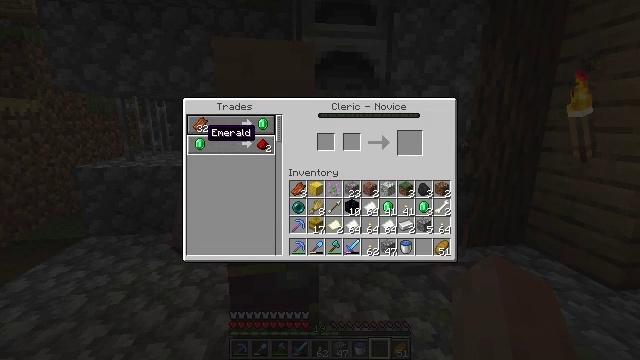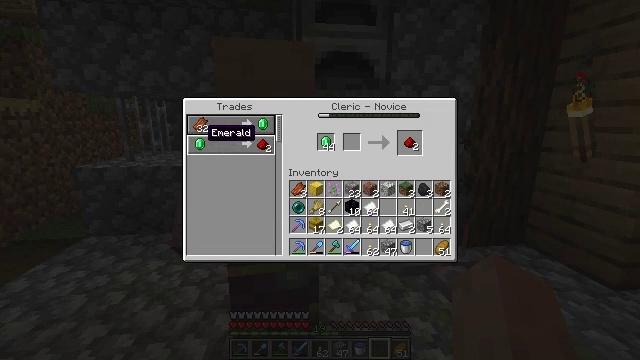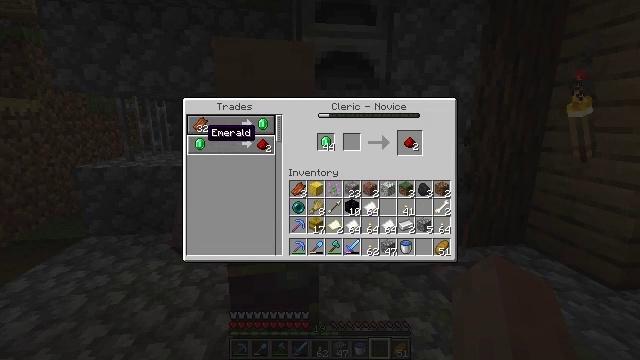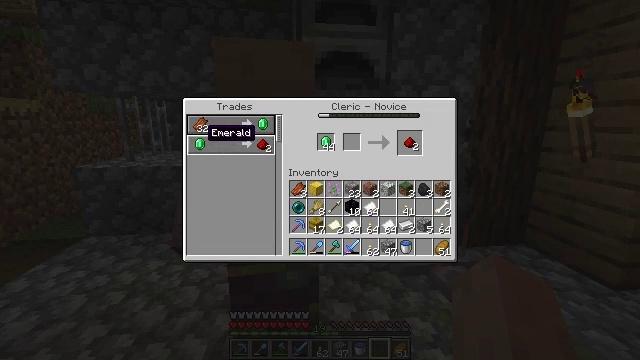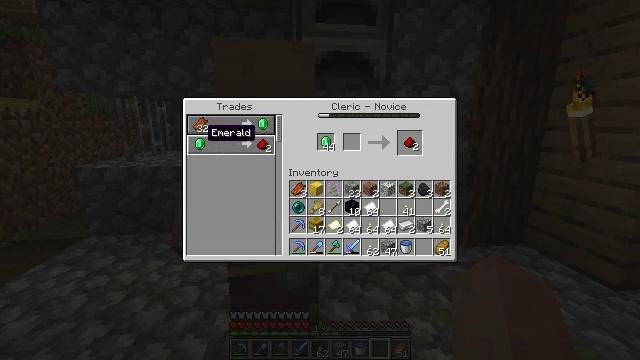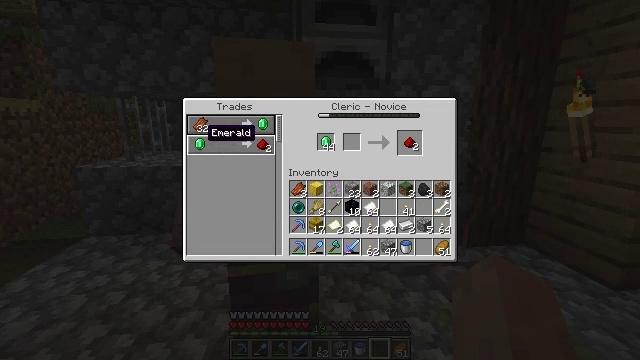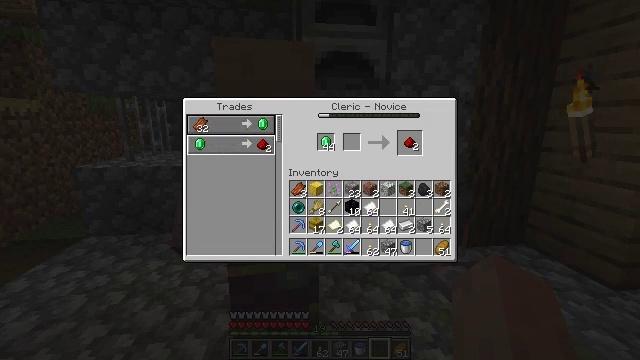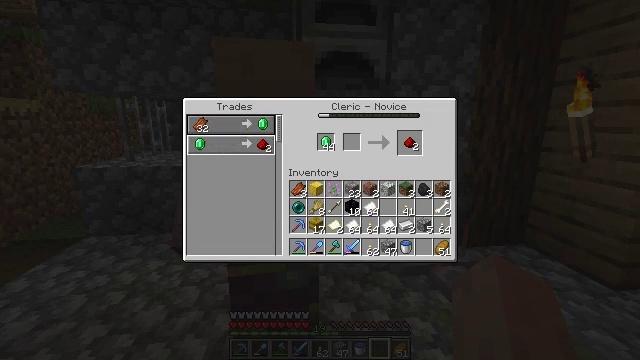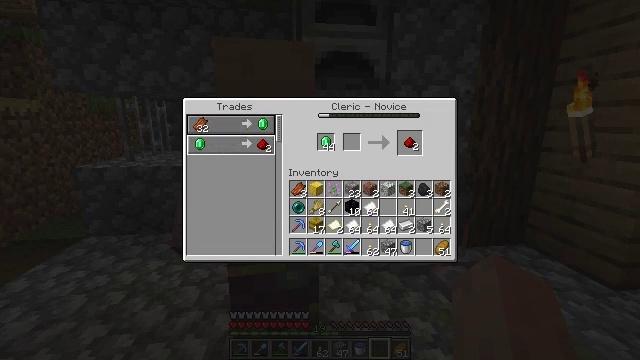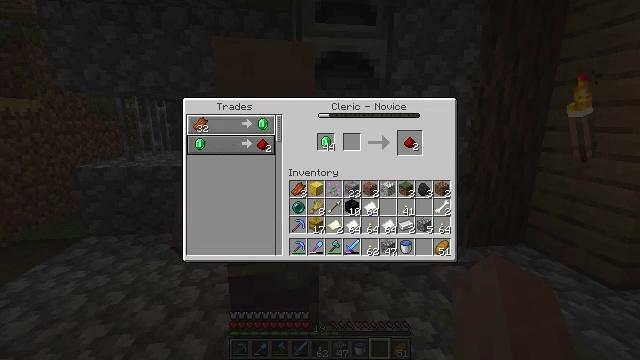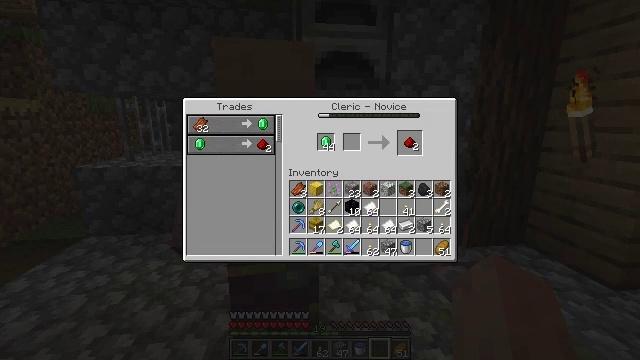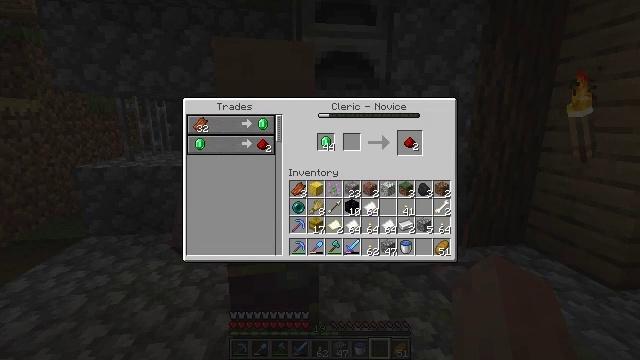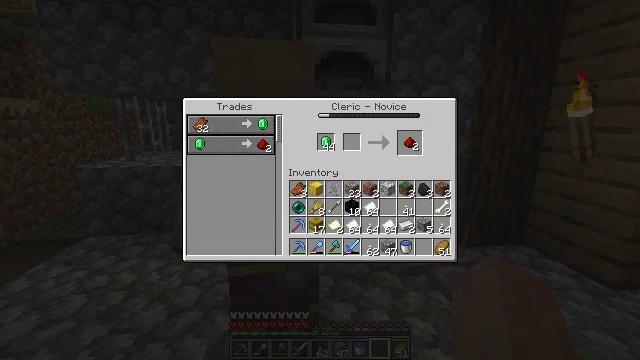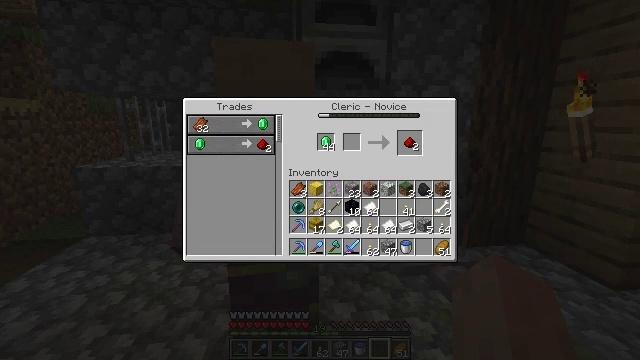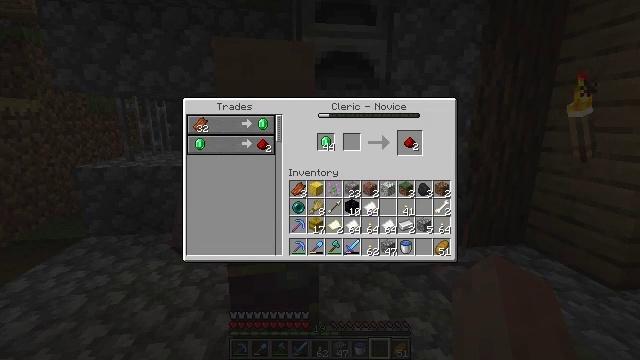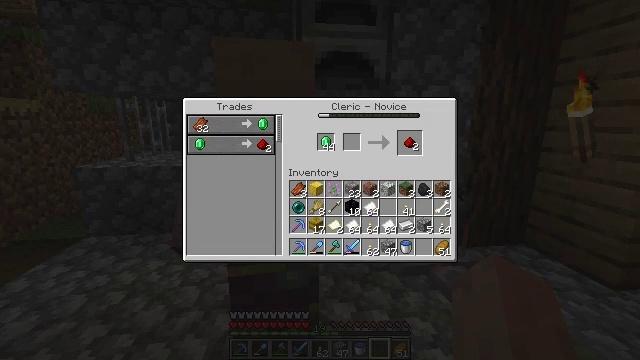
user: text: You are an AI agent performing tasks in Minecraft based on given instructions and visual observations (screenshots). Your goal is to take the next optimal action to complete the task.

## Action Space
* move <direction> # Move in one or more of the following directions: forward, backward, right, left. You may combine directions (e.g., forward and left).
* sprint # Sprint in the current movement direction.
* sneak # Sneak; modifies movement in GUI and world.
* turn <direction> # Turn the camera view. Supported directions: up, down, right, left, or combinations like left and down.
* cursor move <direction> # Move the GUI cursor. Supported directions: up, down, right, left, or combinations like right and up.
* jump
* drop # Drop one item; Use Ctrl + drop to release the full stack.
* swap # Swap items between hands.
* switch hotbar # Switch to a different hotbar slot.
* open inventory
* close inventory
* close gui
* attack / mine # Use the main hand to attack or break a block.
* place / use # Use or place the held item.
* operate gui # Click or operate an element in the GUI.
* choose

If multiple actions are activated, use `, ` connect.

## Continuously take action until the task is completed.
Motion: motion action
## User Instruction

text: Get redstone by crafting with appropriate materials.
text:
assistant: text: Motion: operate gui
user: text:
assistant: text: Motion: operate gui
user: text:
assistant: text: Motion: no_op
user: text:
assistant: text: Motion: no_op
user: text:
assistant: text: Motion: no_op
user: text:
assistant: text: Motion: no_op
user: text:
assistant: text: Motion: no_op
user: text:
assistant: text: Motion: no_op
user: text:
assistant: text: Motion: cursor move right and up
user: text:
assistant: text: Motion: cursor move right and up
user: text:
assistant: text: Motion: cursor move right and down
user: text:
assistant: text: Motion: cursor move right
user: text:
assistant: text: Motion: no_op
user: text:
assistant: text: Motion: no_op
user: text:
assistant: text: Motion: no_op
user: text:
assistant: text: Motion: cursor move right
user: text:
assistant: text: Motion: cursor move right
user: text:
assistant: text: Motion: cursor move right
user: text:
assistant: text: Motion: cursor move right and down
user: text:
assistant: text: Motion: cursor move right and down
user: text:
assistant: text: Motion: cursor move right and down
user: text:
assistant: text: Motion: no_op
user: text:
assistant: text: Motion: no_op
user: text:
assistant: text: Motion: no_op
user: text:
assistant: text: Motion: no_op
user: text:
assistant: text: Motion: no_op
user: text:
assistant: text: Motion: no_op
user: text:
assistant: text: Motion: no_op
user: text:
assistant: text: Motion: no_op
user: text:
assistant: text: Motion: no_op